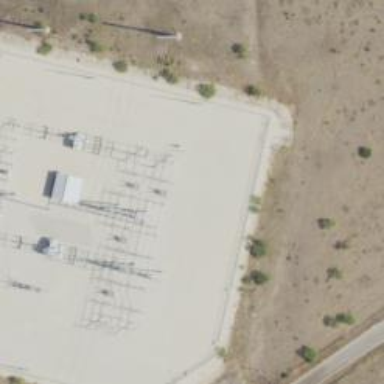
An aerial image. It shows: Switch used for power control.